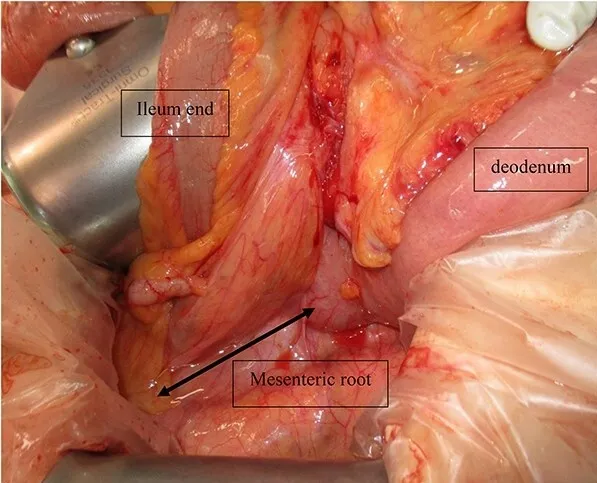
Intraoperative photograph showing that the entire small bowel was twisted 360. counterclockwise.
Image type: medical_photograph (other_medical_photograph)